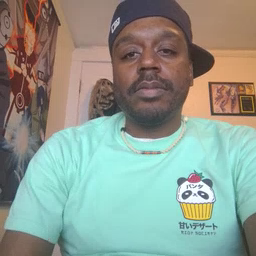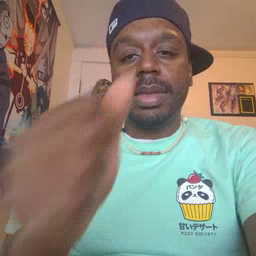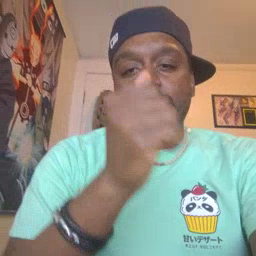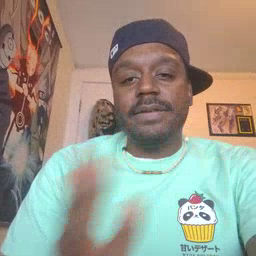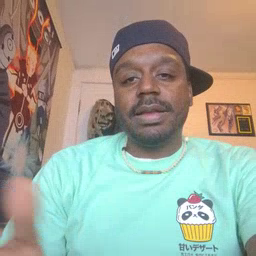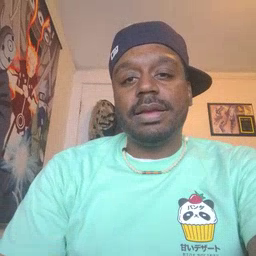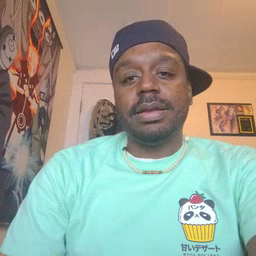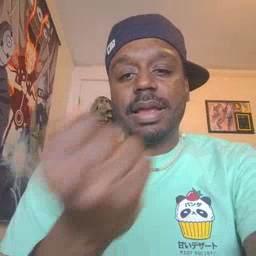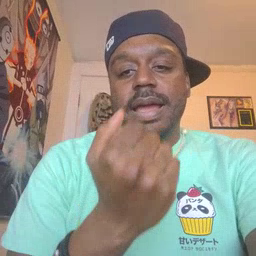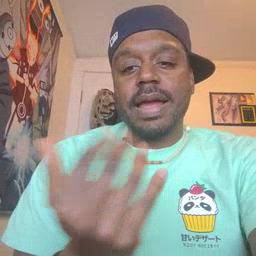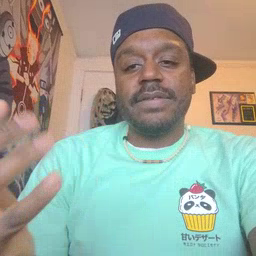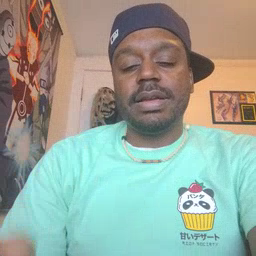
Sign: every